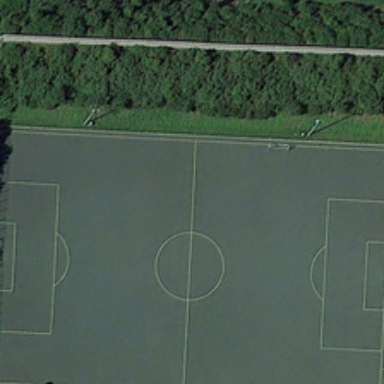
The playground consists of a red track and a green football field .